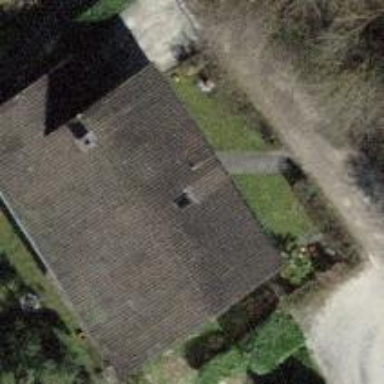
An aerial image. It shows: Building with tiled roof.